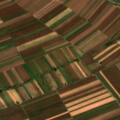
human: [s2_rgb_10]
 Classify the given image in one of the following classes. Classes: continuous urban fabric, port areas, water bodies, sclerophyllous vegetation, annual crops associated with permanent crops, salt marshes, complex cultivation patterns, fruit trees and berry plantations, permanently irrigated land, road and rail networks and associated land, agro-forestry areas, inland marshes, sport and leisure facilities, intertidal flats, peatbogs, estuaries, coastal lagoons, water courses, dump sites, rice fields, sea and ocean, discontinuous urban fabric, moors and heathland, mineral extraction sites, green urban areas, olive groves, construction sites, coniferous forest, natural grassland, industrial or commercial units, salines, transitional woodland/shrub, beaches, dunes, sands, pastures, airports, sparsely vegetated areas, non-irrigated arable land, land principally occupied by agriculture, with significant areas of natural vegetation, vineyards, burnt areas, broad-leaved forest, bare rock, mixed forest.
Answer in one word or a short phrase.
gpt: non-irrigated arable land